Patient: sex F, age 68
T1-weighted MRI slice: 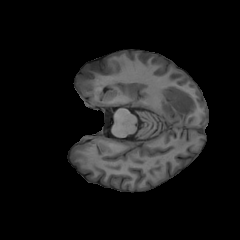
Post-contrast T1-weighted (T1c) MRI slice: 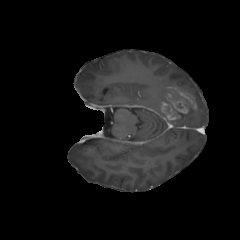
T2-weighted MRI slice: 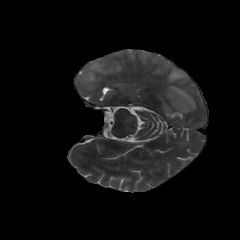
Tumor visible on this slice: yes
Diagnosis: Glioblastoma, IDH-wildtype
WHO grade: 4